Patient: sex M, age 59
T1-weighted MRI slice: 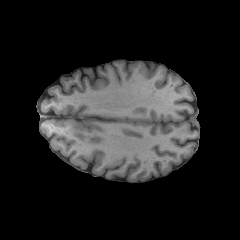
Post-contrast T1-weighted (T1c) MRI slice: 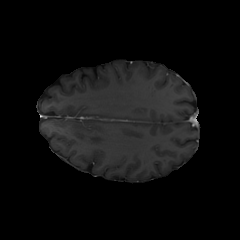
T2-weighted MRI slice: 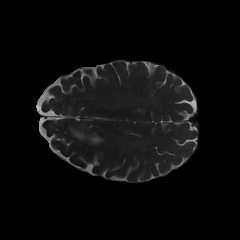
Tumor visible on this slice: yes
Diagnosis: Oligodendroglioma, IDH-mutant, 1p/19q-codeleted
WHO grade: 3